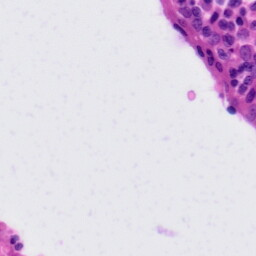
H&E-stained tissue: Tonsil